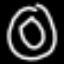
Label: donut